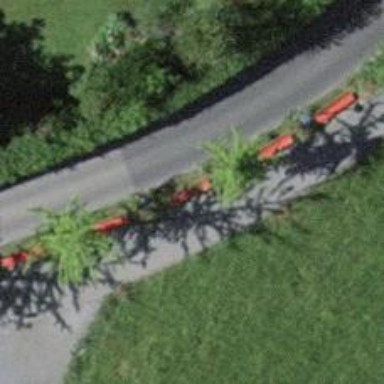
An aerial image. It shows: Red bench.